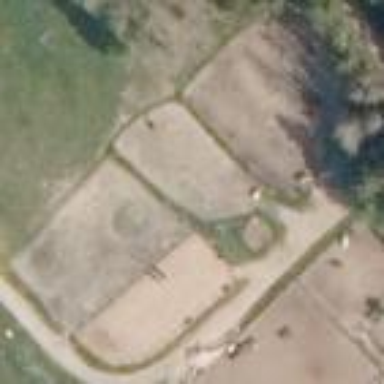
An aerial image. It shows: Fence surrounding area used for animal keeping.